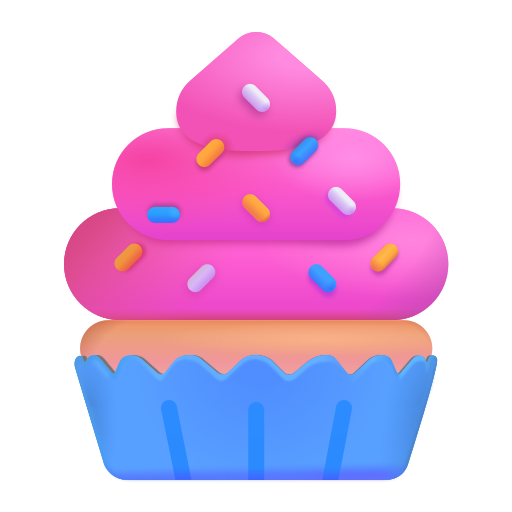
cupcake color